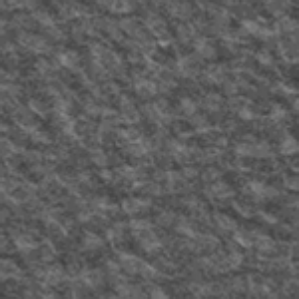
Label: frost